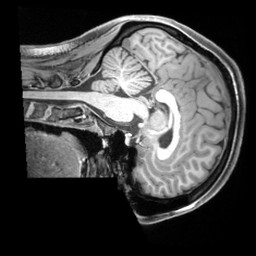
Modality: T1w
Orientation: sagittal
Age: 27
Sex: female
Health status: ill
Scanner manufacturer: siemens
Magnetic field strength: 3 T
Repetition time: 2.2 s
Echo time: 0.00218 s